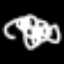
Label: squiggle